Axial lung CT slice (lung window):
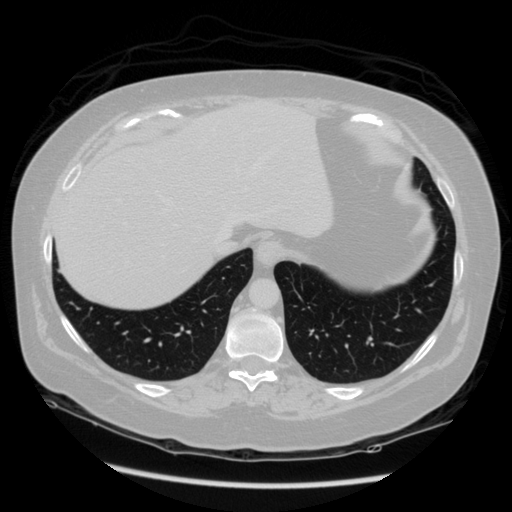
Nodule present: no